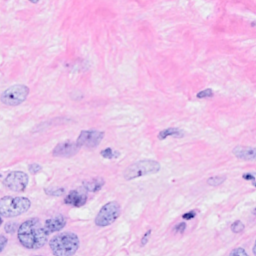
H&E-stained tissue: Breast